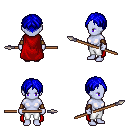
a pixel art fantasy rpg character, female body template, dark elf, purple skin, red cape, white pants, blue parted hairstyle, leather bracers, spear, four views (front, back, left, right), 2x2 character sprite sheet, small pixel art, hard edges, no anti-aliasing